Field crop: maize
Growth stage: 2
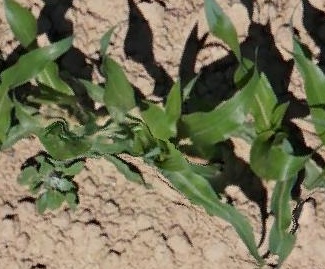
Species: maize